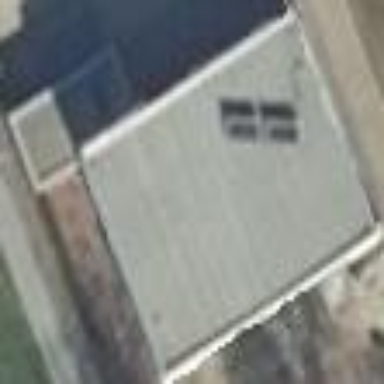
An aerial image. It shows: Detached building with flat roof.